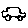
Label: car